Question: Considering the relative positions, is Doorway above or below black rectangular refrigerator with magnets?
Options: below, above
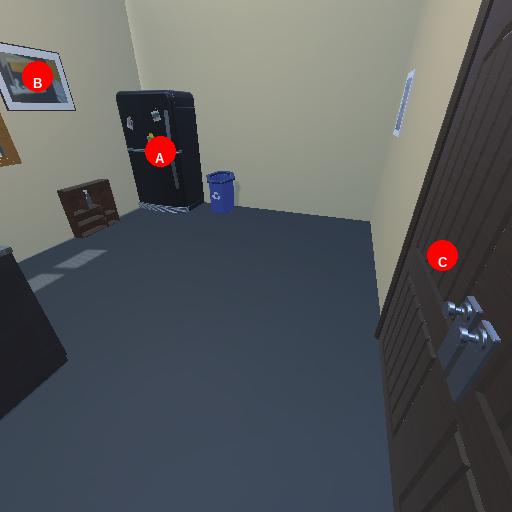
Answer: below